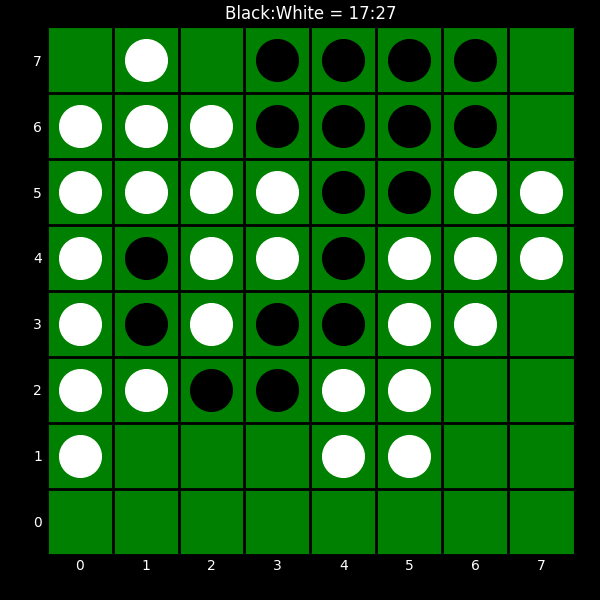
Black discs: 17
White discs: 27